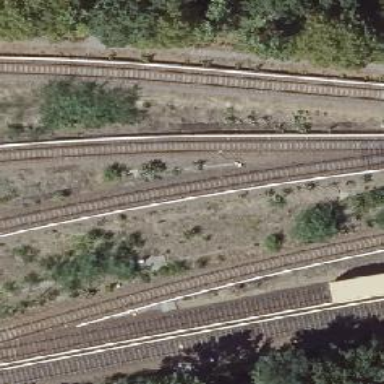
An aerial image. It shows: Light rail electrified siding.